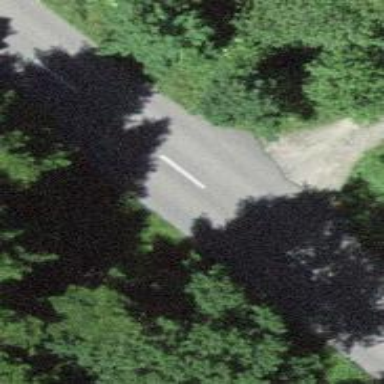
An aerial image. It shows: Asphalt road classified as tertiary.